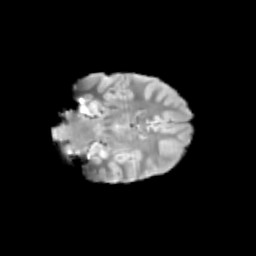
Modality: T2w
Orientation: coronal
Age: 11
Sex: female
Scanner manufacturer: siemens
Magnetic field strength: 3 T
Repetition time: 3.8 s
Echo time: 0.07 s